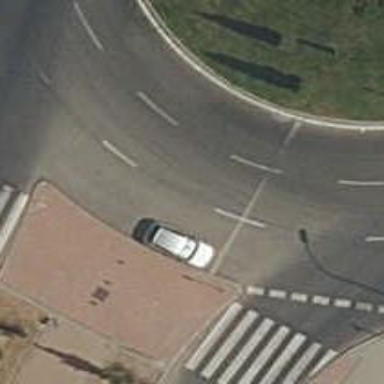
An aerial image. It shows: Roundabout on residential road with asphalt surface.